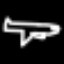
Label: airplane